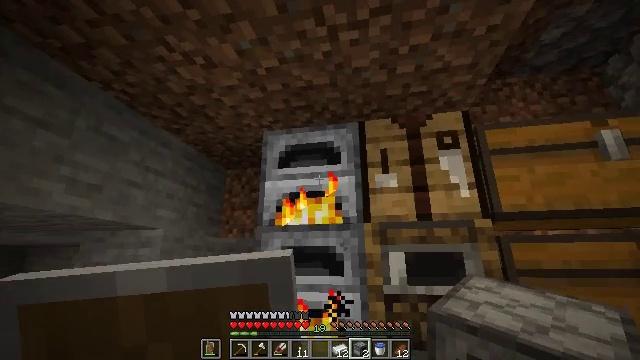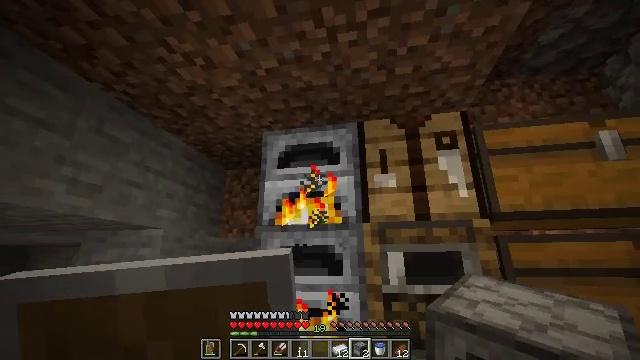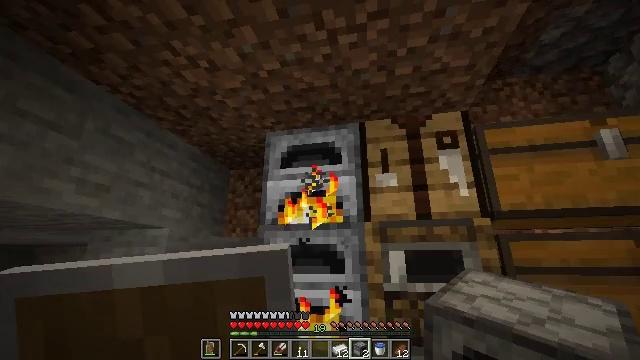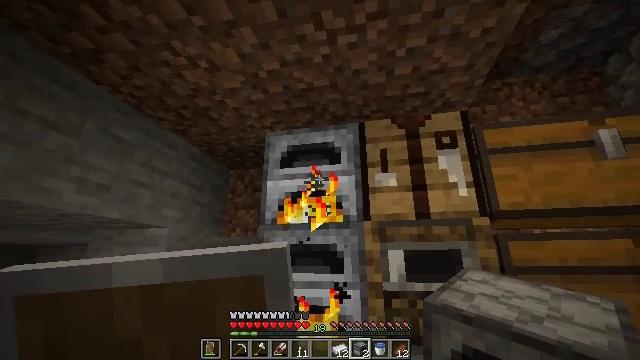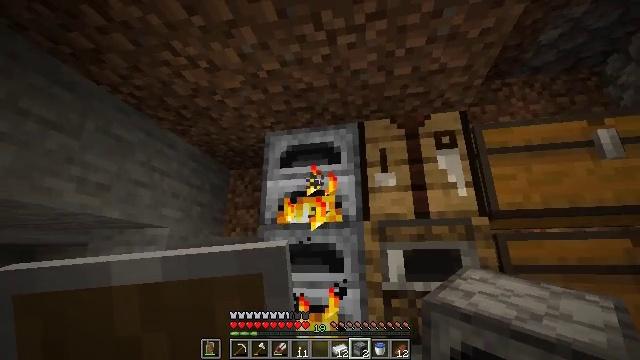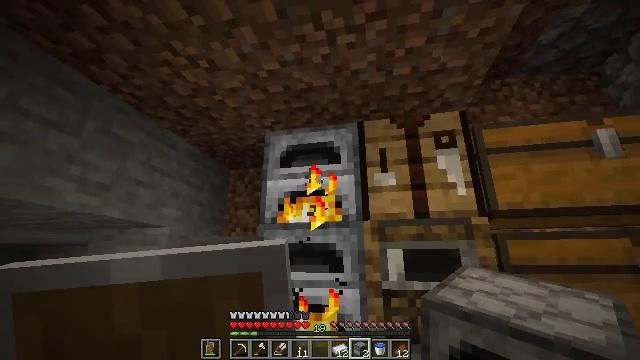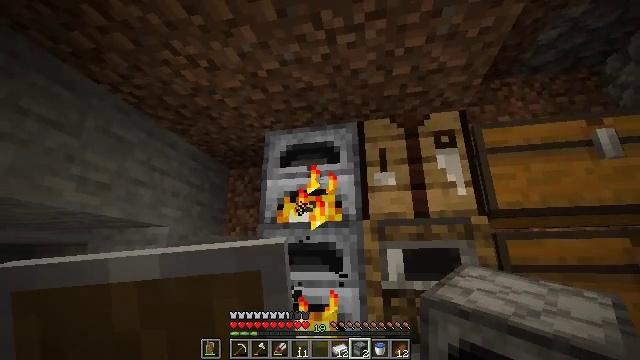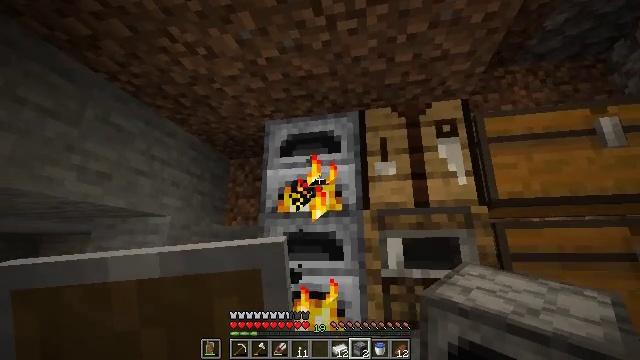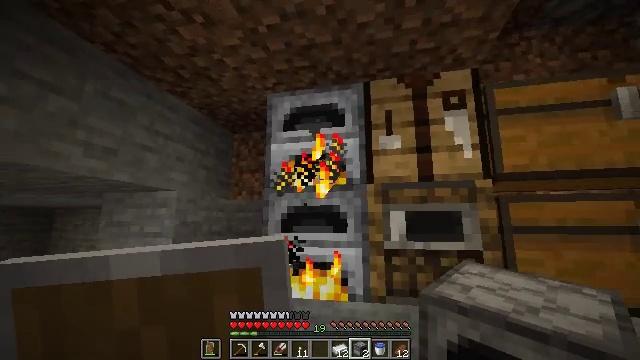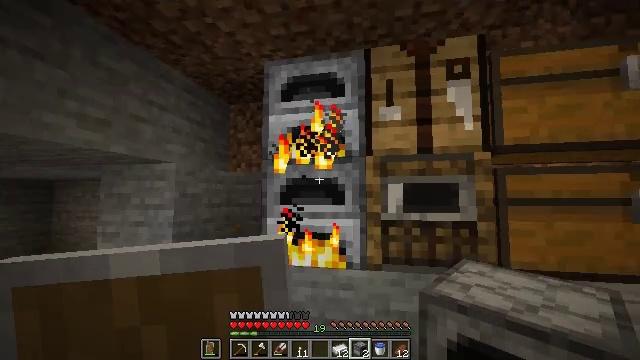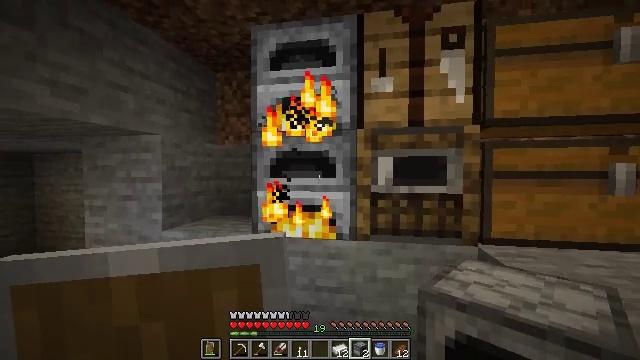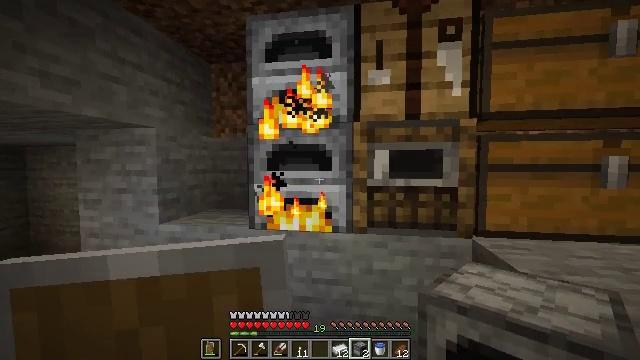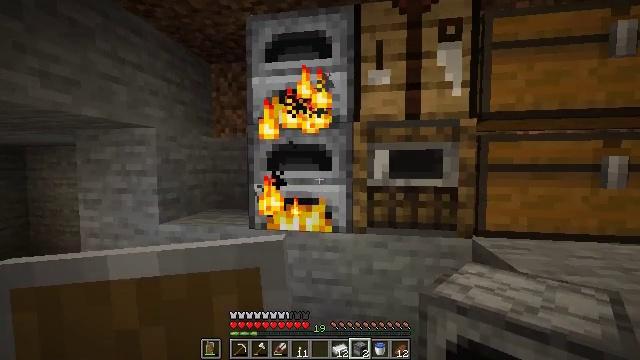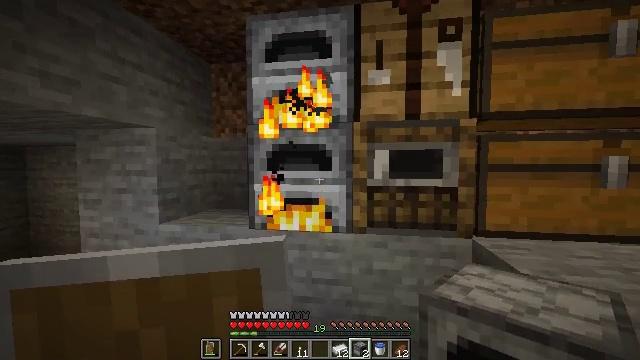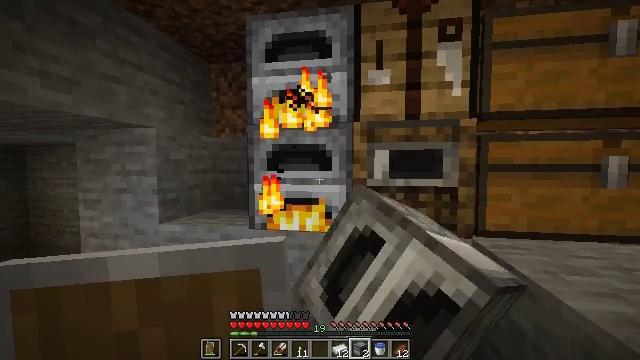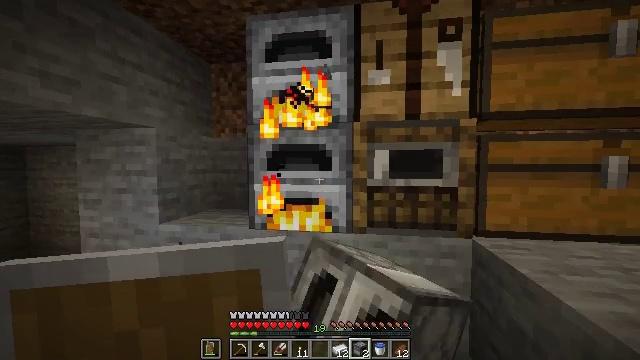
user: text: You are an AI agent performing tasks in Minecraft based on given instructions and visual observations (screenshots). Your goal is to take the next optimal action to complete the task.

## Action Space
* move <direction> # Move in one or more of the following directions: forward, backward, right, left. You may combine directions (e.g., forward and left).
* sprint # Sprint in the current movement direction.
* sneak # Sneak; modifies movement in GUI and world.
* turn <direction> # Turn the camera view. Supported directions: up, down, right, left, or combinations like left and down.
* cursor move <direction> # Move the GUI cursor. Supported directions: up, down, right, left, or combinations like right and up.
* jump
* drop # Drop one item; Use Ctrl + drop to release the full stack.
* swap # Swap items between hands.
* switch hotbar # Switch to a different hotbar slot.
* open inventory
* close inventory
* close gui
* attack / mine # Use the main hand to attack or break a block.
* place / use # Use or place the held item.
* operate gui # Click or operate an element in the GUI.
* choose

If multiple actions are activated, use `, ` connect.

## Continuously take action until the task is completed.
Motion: motion action
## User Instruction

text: Craft smooth stone in the furnace.
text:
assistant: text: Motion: no_op
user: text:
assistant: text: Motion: no_op
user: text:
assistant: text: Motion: no_op
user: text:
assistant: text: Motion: no_op
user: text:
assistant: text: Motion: no_op
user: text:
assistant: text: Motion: no_op
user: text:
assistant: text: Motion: turn down
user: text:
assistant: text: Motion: turn down
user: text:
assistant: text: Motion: turn down
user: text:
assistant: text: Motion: turn right and down
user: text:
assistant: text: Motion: turn down
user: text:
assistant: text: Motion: no_op
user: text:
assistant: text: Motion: use / place
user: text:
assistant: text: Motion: use / place
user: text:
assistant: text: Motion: use / place
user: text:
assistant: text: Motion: no_op
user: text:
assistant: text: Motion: no_op
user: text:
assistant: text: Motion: open gui
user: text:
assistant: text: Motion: no_op
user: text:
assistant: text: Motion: no_op
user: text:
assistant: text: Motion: no_op
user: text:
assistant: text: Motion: no_op
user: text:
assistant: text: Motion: no_op
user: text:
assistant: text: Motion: no_op
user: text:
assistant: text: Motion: no_op
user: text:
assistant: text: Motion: cursor move right and up
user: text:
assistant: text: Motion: cursor move up
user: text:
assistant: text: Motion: cursor move right and up
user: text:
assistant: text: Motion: no_op
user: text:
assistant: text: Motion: no_op